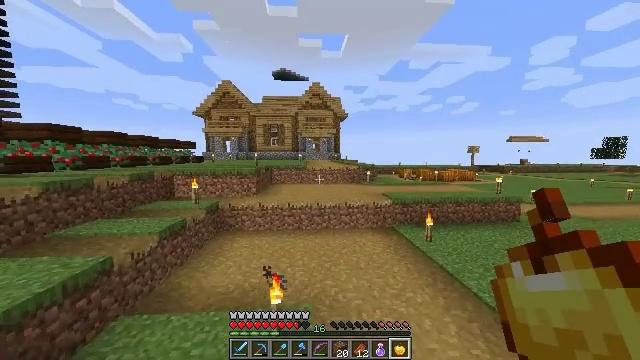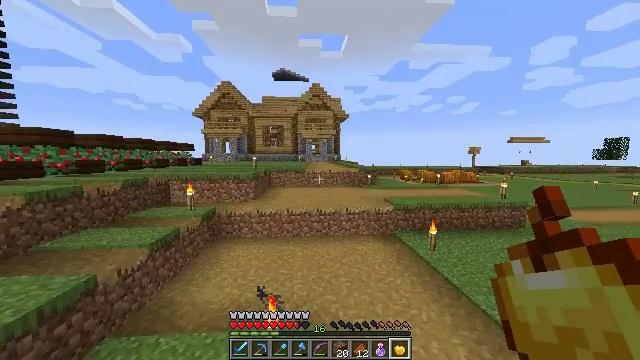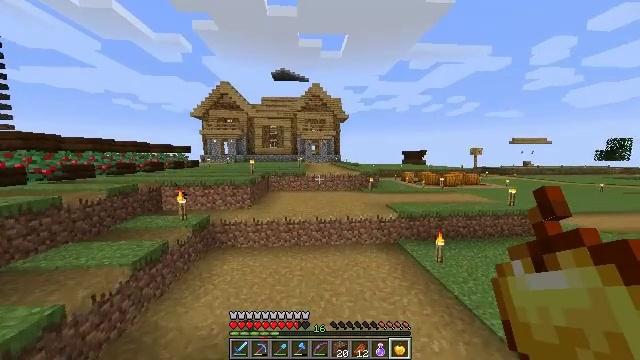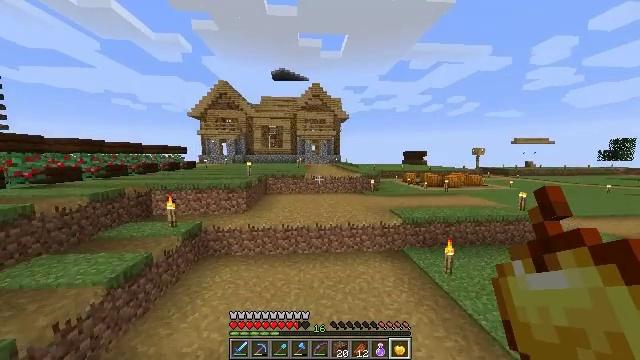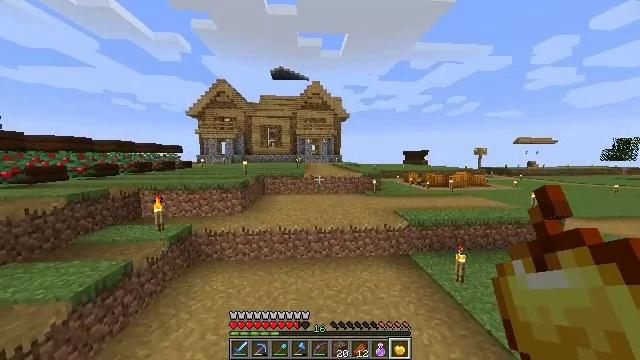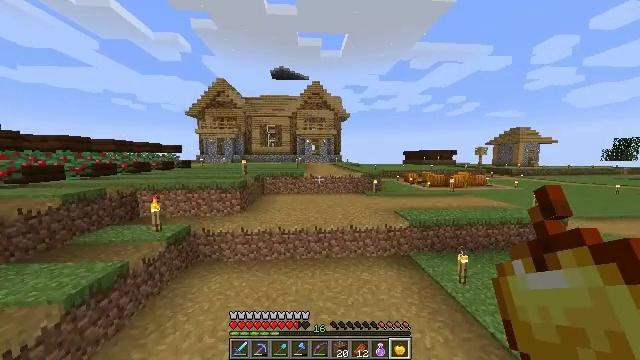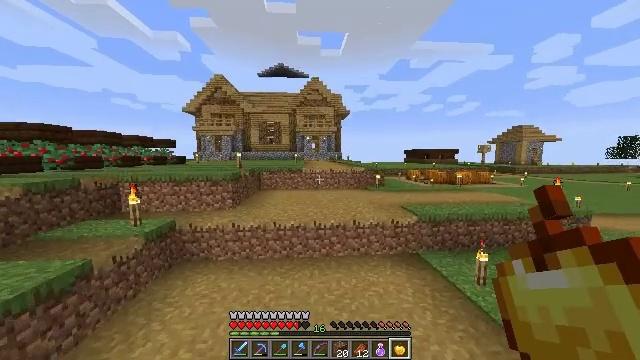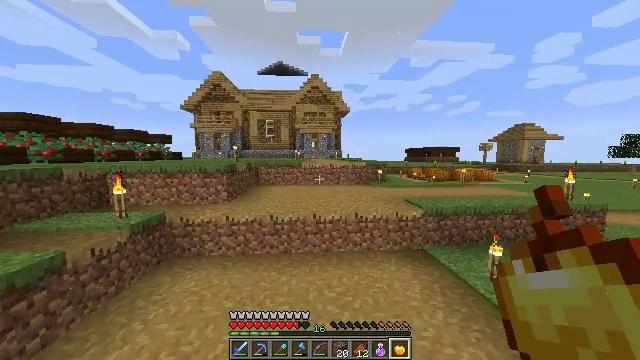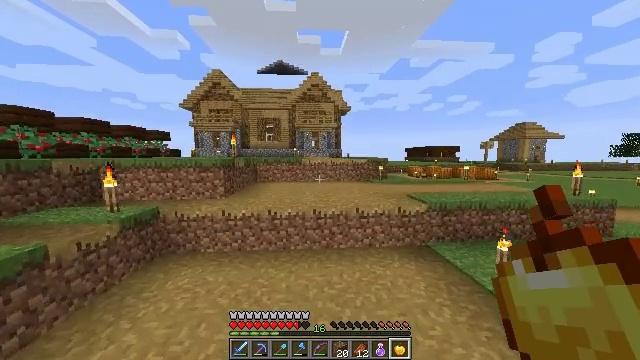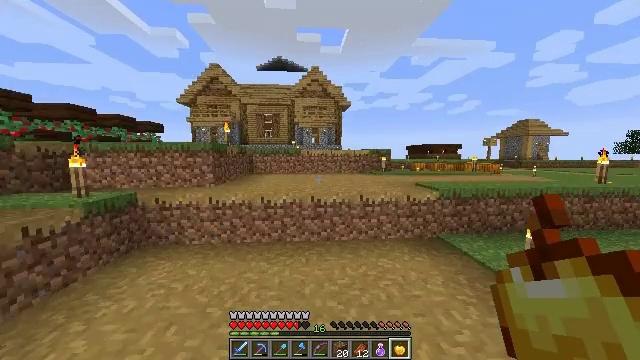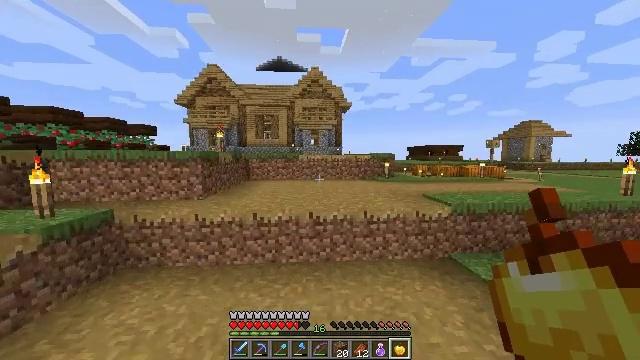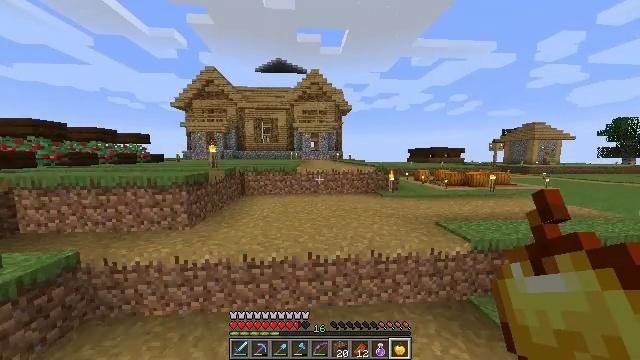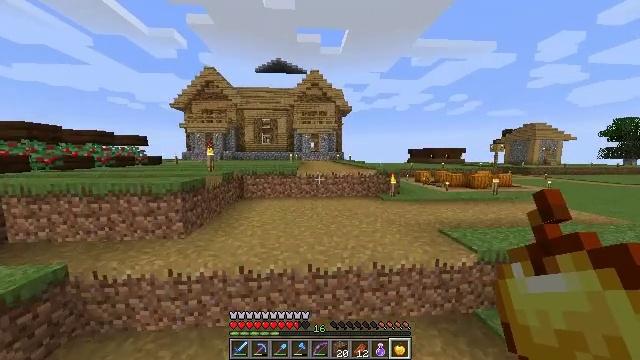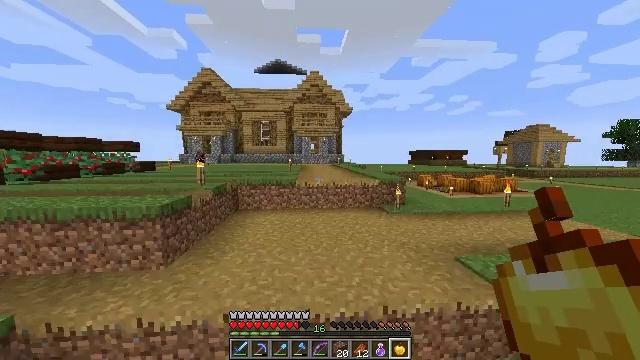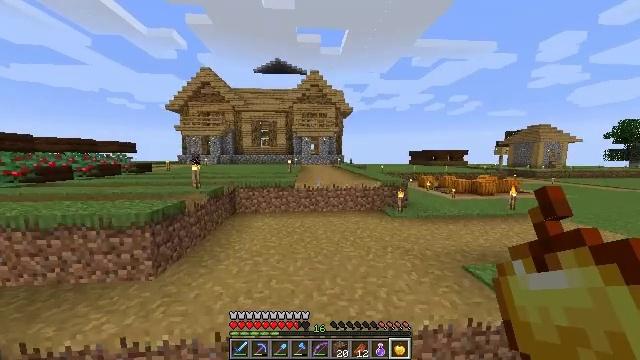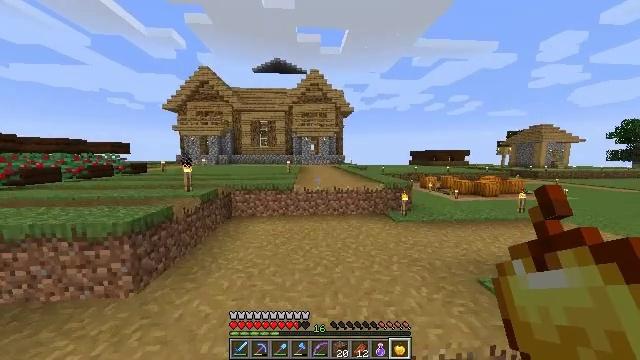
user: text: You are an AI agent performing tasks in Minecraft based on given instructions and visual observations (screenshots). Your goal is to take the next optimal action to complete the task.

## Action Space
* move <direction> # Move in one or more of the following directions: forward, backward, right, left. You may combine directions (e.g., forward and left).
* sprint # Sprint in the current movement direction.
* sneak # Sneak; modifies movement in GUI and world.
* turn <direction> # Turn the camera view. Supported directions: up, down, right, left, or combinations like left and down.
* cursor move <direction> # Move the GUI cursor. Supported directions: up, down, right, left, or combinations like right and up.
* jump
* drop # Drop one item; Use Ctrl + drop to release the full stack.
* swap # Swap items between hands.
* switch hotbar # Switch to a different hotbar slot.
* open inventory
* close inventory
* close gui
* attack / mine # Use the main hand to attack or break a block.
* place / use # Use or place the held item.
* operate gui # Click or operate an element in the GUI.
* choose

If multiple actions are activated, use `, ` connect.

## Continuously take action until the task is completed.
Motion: motion action
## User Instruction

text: Get redstone by crafting with appropriate materials.
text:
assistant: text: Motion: move forward, sprint, jump
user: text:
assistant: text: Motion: move forward, sprint, jump
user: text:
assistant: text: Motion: move forward, jump
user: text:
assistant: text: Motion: move forward, jump
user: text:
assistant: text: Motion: move forward, jump
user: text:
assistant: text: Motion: move forward, jump
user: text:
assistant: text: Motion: move forward, jump
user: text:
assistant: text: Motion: move forward, jump
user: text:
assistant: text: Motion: move forward, jump
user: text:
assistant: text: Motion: move forward, sprint, jump
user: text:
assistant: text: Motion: move forward, sprint, jump
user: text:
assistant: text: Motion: move forward, sprint, jump
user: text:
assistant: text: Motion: move forward, sprint, jump
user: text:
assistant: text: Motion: move forward, sprint, jump
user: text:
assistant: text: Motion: move forward, jump
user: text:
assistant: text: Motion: move forward, jump
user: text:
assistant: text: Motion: move forward, jump
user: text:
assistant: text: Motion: move forward, jump
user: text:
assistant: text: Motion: move forward, jump
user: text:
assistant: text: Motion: move forward, jump
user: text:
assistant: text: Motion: move forward, jump
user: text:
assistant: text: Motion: move forward, sprint, jump
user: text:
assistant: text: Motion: move forward, sprint, jump
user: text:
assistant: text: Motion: move forward, sprint, jump
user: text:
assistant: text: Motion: move forward, sprint, jump
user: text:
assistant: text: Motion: move forward, sprint, jump
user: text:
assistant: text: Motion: move forward, jump
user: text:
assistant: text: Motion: move forward, jump
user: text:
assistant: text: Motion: move forward, jump
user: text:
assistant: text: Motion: move forward, jump